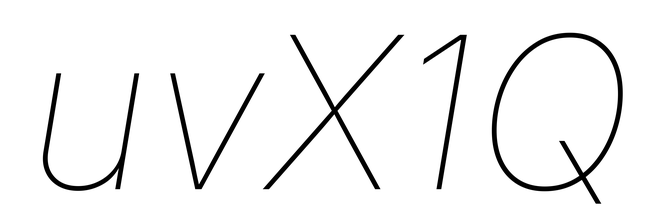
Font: Inter-Italic_Thin_Italic